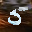
Label: 5